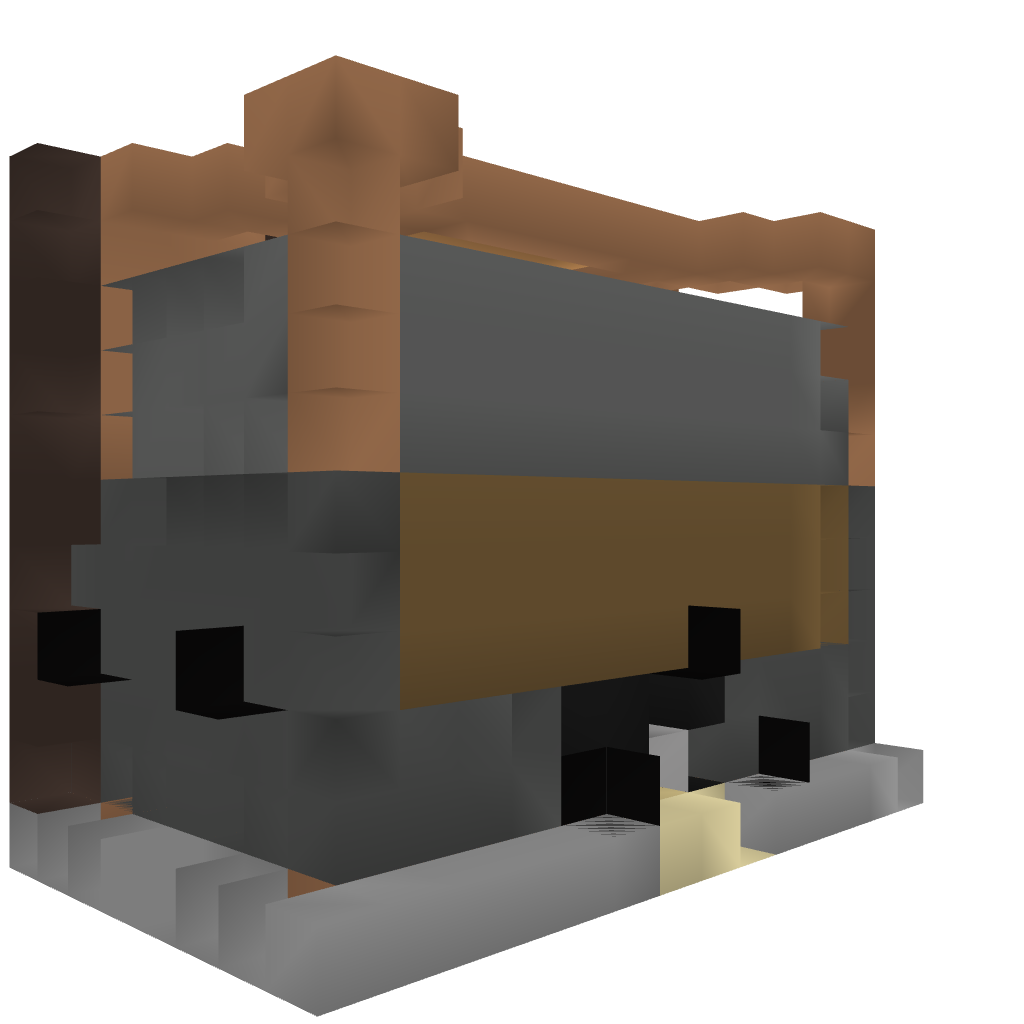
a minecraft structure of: egg farm